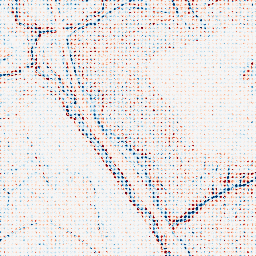
Category: edge_preserving
Decomposition family: anisotropic_diffusion
Decomposition parameters: iterations: 5
kappa: 10
gamma: 0.1
Upsampling method: sinc_hamming
Upsampling parameters: scale: 8
kernel_size: 4
Upsampling scale: 8